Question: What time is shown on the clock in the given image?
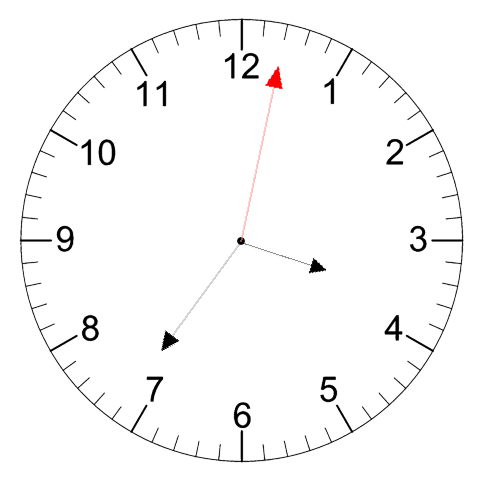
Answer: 03:36:02